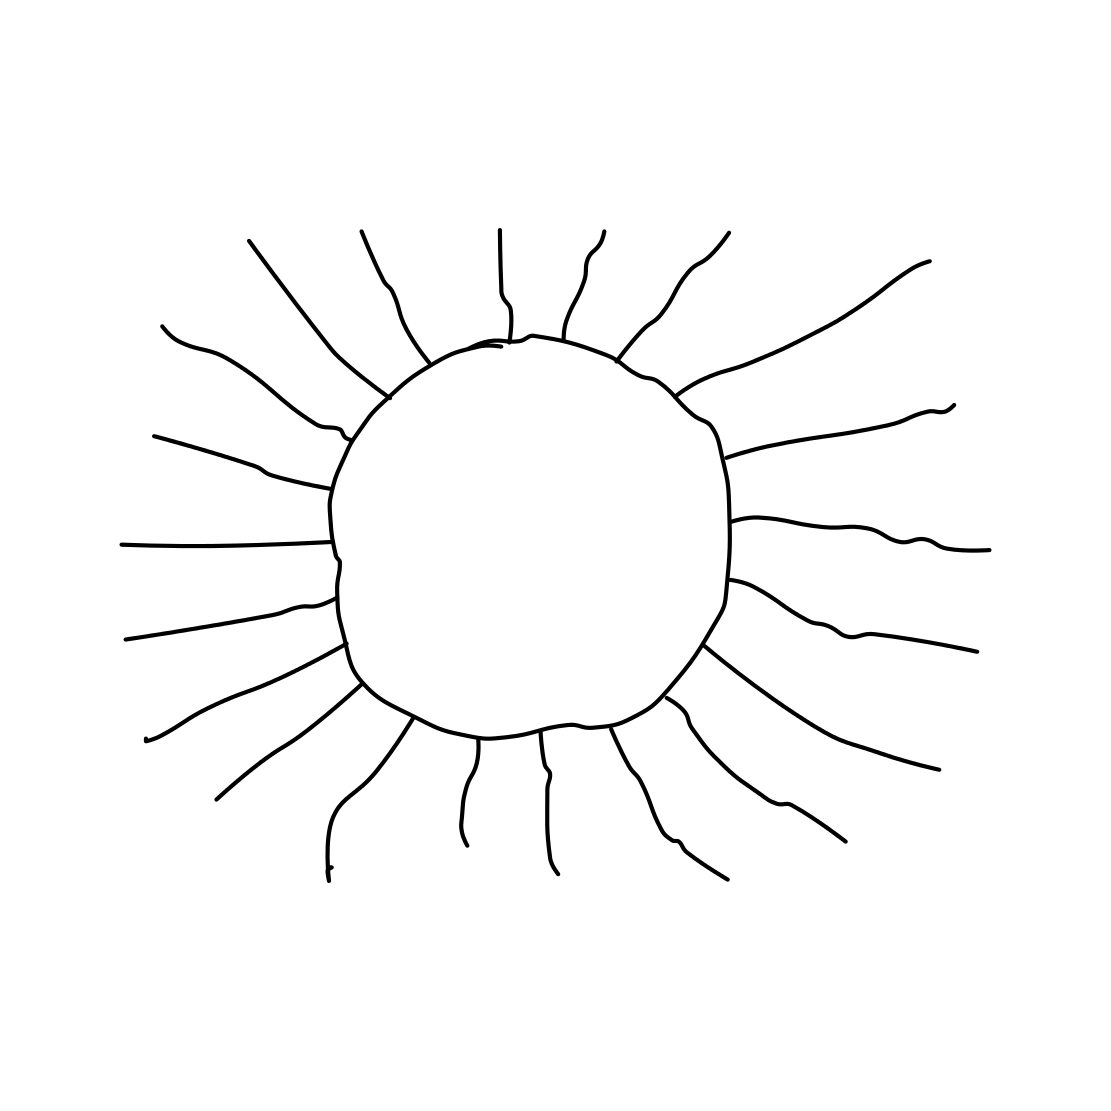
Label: sun